Question: I've been stuck for days with this problem. I'm trying to create a mobile service in .NET backend and publish it to Azure.
I've followed this tutorial <URL> to setup code first migration on the mobile service project.
It works fine when I deploy locally, but when I publish to Azure, it gives me this frowny service unhealthy

and I see this error in the logs
> Information Changed service health to 'Critical' (Service is
unhealthy. Please check the service logs to determine the issue and
how to correct it.) from previous state 'Healthy' (The service is
considered to be in a healthy state.). App.HealthReporter 20/06/2014
06:00:03Error Boot strapping failed: executing 'WebApiConfig.Register' caused
an exception: 'Windows logins are not supported in this version of SQL
Server.'. App.Hosting 20/06/2014 06:00:03
This matches the symptoms in this blog <URL>, but I can't apply his solution. He mentions that he grants control to the generated user
> GRANT CONTROL ON SCHEMA::[dbo] TO [The Generated User Login]
But I have no idea where that is applied, where do I get the generated user login, etc. The database I'm using will be dedicated to that mobile services project, won't have tables from any other project.
More importantly, is there a better way of doing this ? as in this problem with naming seems too wrong to just work-around, is there a better of way setting up the database for an azure mobile service .net backend project ?
Please help
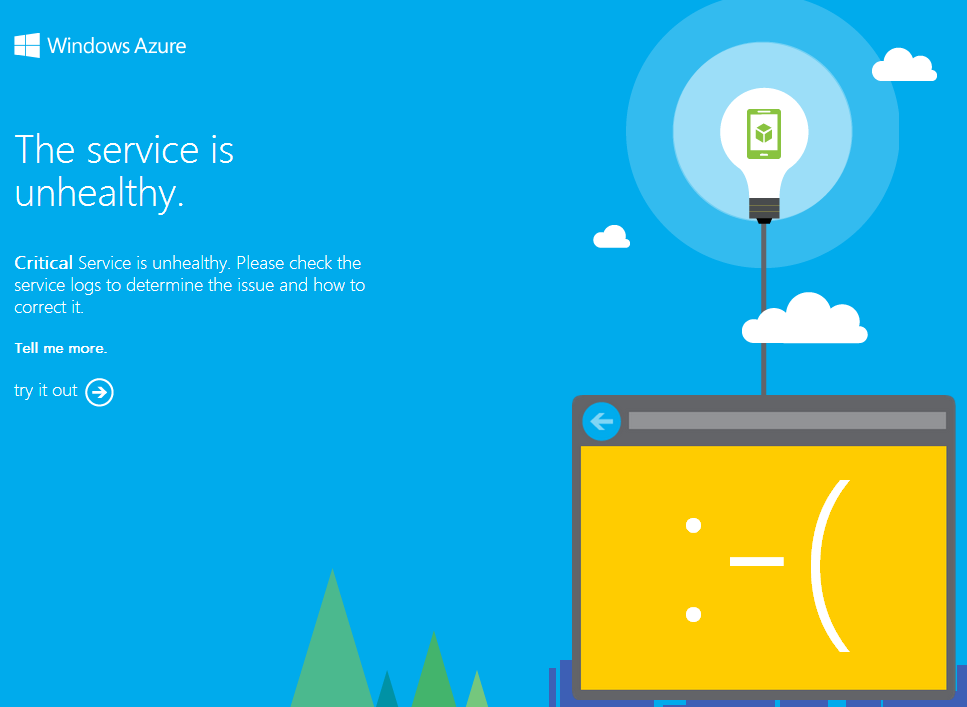
Answer: The issue seems to be the connection string that your deployed service is using -- it seems to be trying to log in with windows credentials but that won't work against SQL Azure.
Are you working with the DB that AMS set up for you or did you set one up yourself?
To see which connection string the deployed service is working with (including the user, etc.) you can go to this site and inspect the application settings and connection strings for the application:
http://{yoursite}.scm.azure-mobile.net
After logging in check under Environment and look for the connection string called MS_TableConnectionString. In there you will find the user and password that EF tries to connect with.
Hope this helps,
Henrik